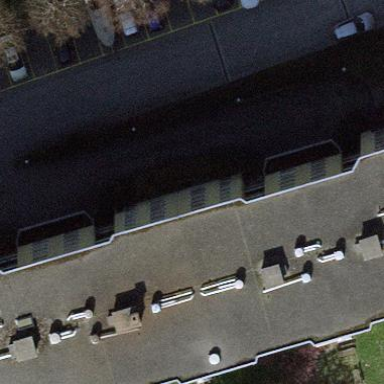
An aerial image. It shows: Flat-roofed apartment building.